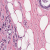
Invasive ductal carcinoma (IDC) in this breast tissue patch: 1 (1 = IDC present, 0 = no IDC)